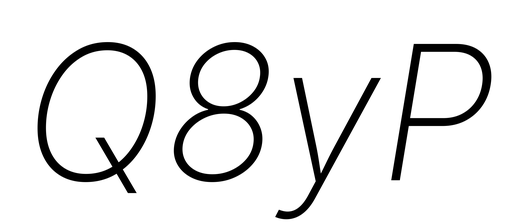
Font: Inter-Italic_ExtraLight_Italic